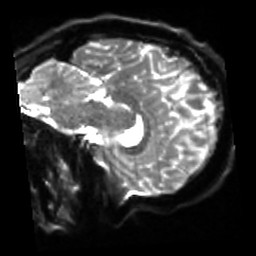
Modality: sbref
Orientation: sagittal
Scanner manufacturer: siemens
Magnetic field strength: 3 T
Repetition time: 4 s
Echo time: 0.0594 s